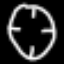
Label: clock